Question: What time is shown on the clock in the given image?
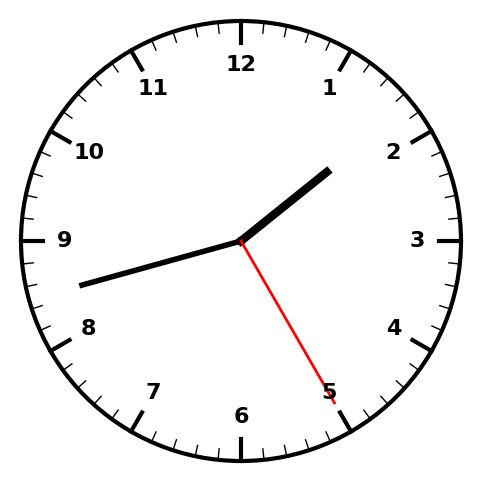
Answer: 01:42:25